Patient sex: M
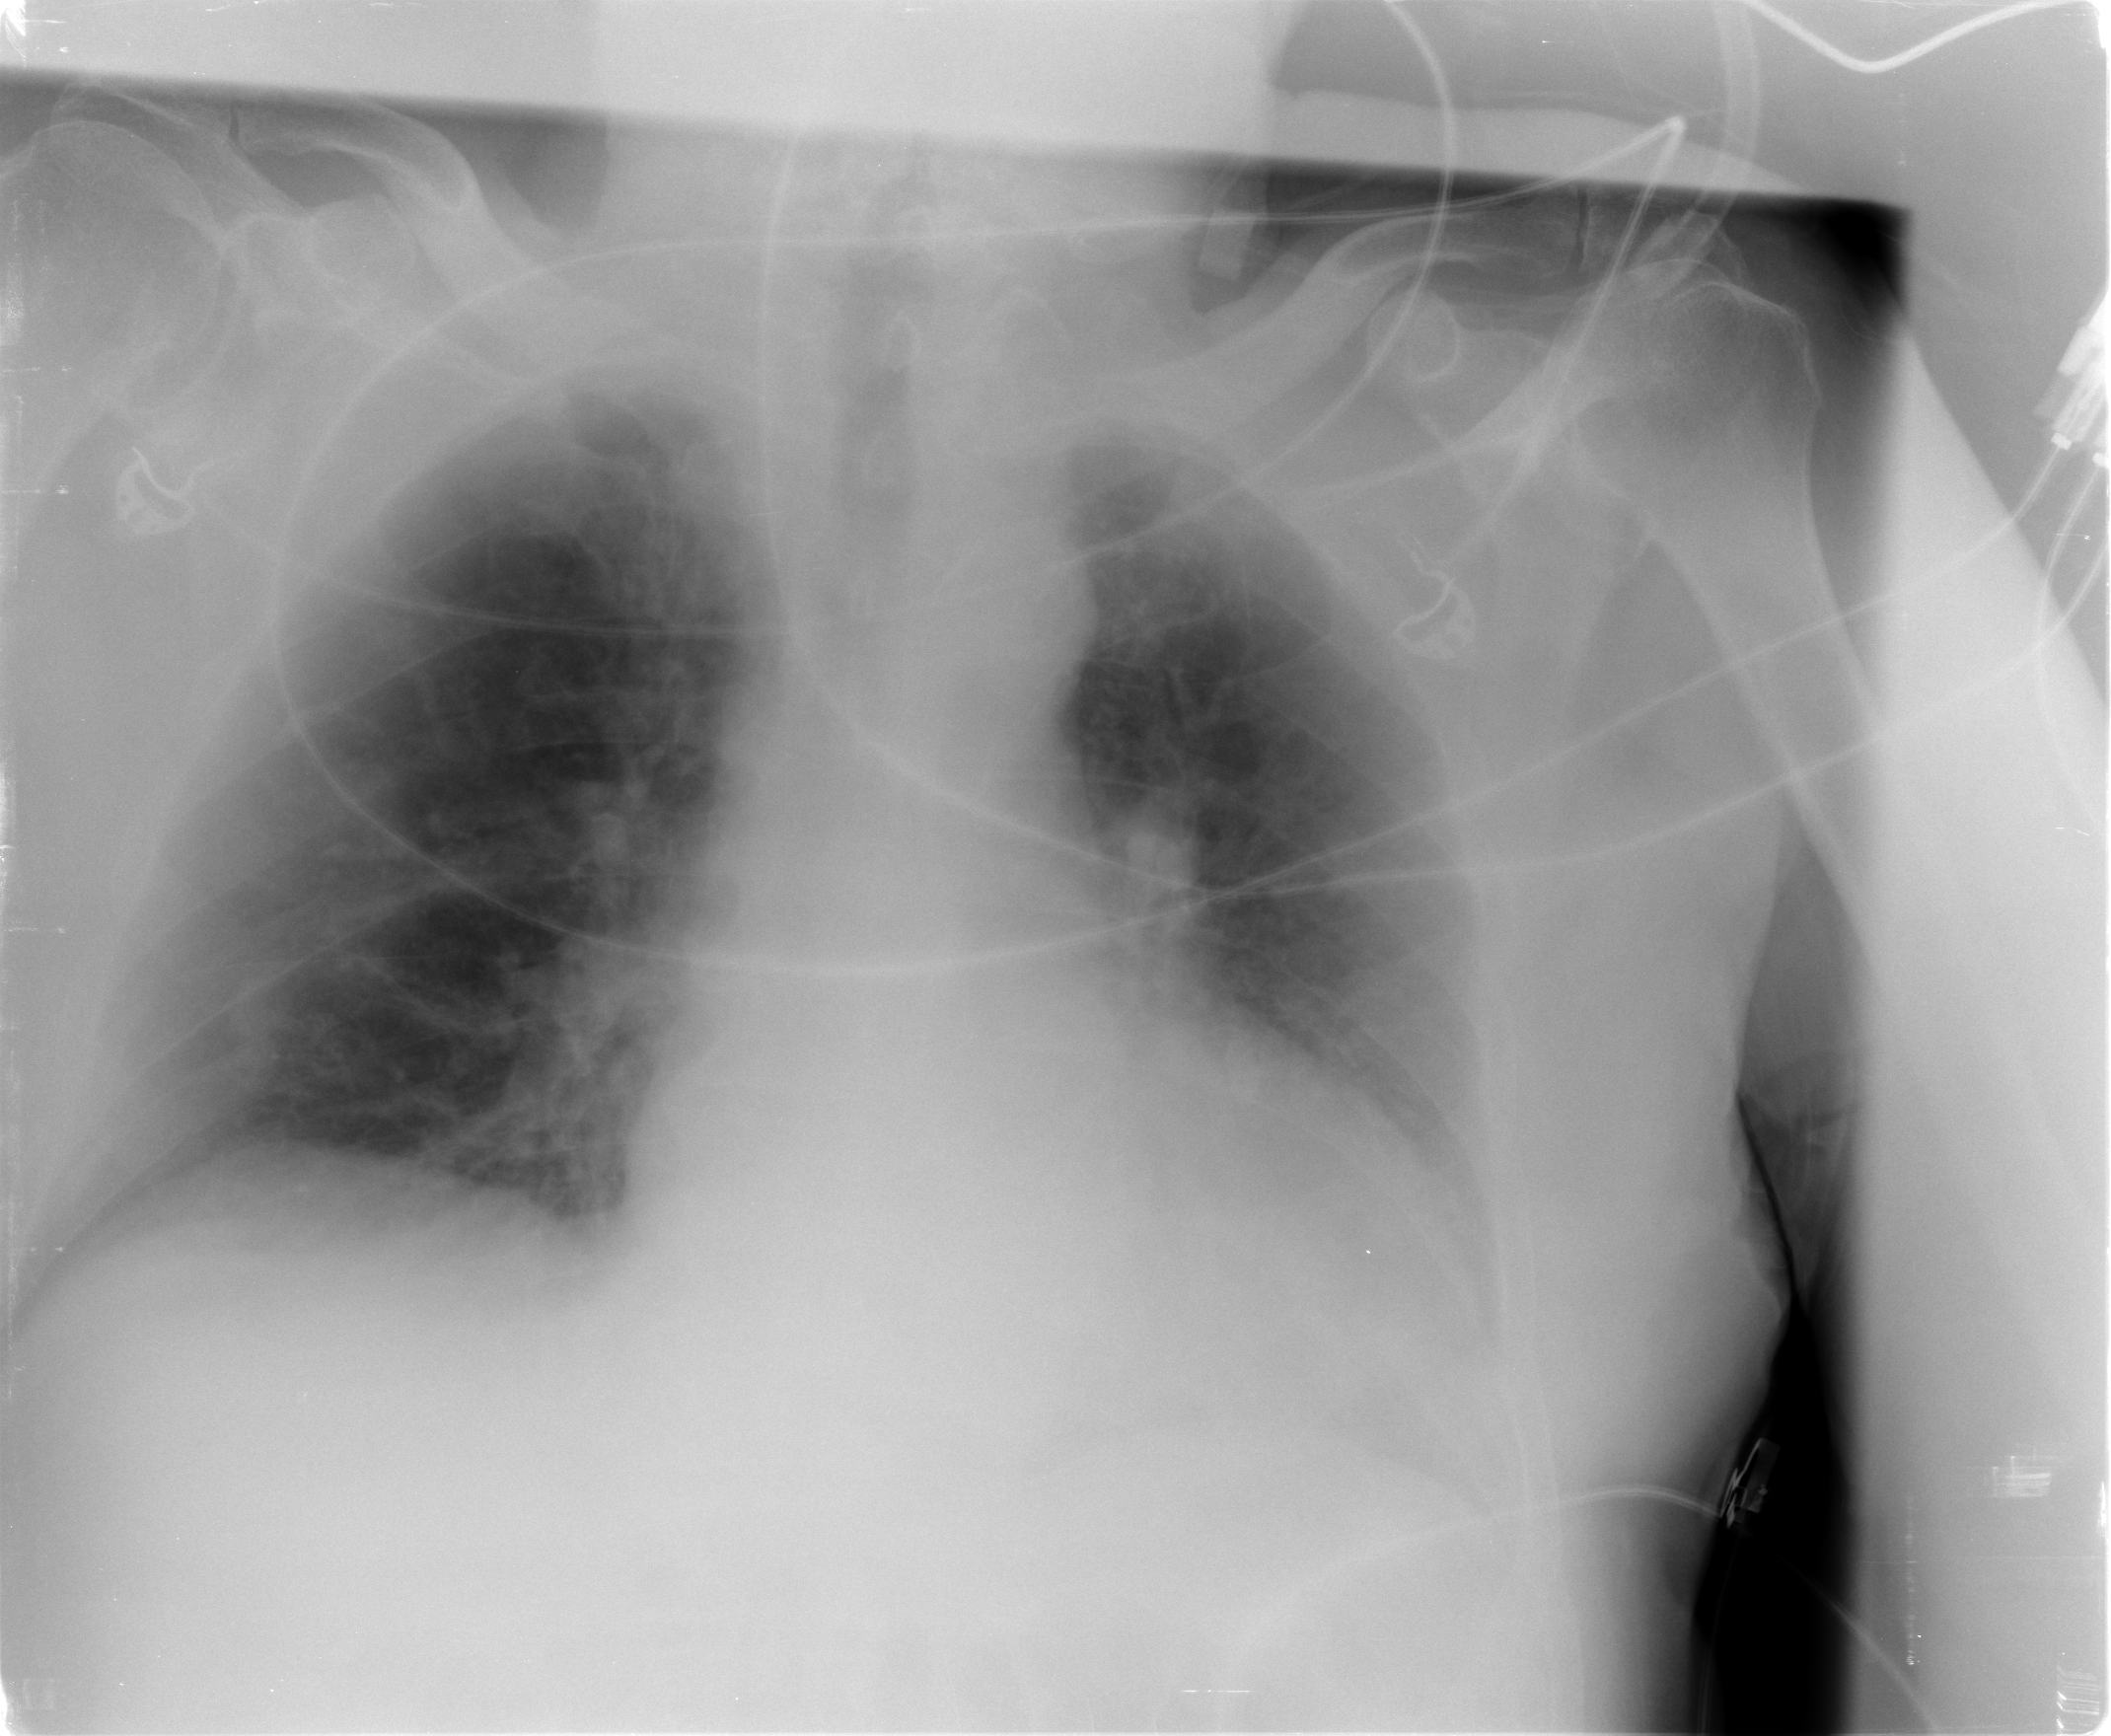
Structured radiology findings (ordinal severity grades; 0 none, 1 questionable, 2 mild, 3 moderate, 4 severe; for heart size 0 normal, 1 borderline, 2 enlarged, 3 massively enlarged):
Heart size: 2
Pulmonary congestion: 0
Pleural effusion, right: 0
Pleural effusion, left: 2
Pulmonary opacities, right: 2
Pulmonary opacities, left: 0
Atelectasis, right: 0
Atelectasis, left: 2